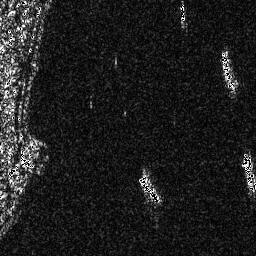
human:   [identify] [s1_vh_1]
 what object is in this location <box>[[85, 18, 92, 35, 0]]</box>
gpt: <ref>1 medium ship at the top right</ref>